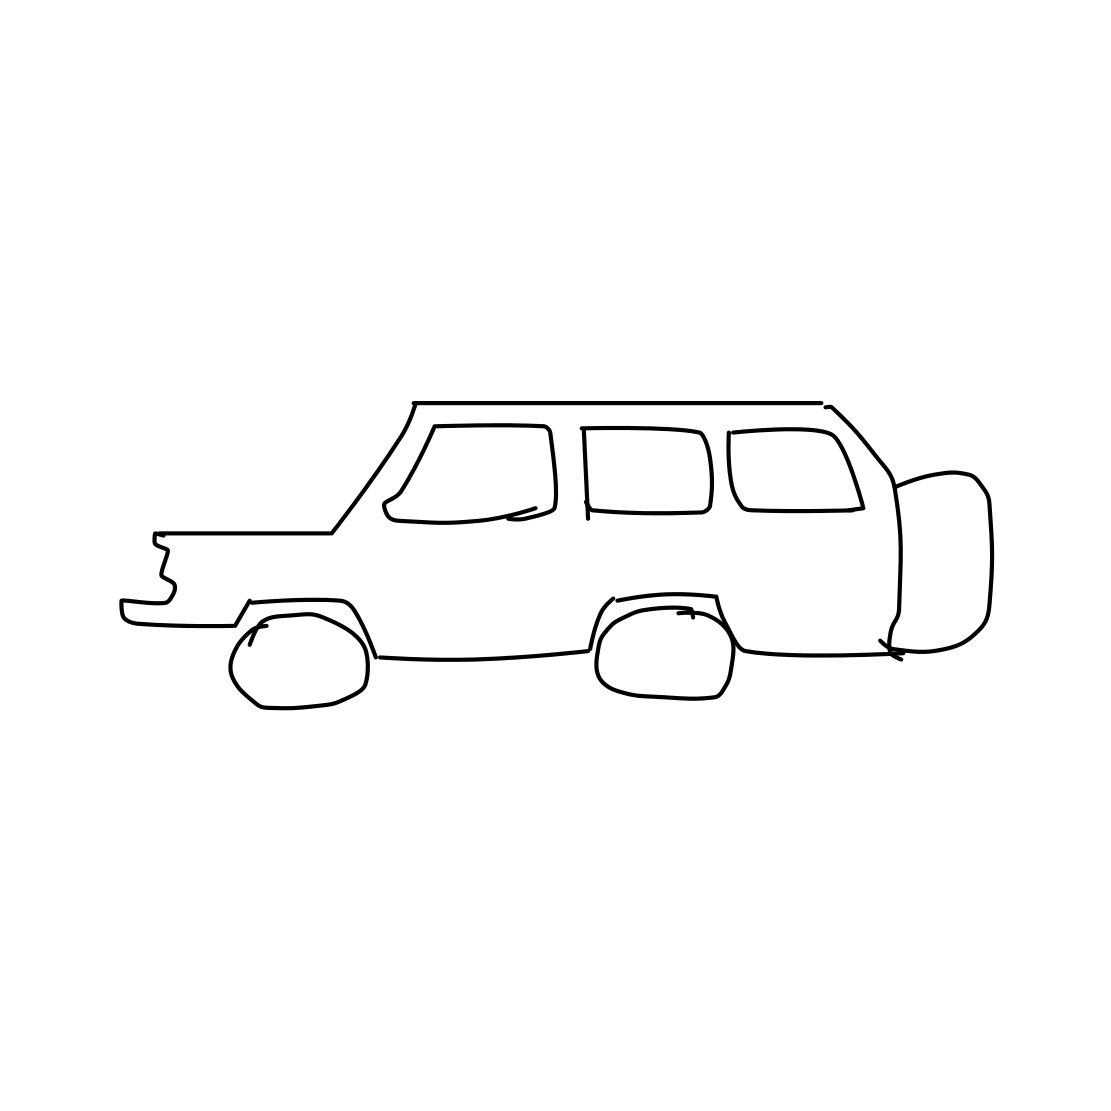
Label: suv